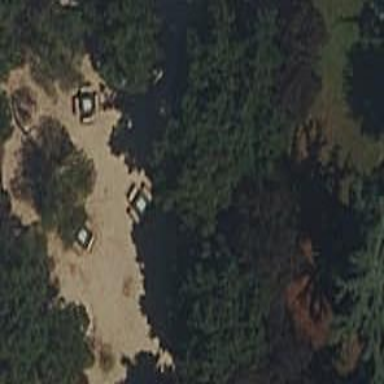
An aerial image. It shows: Picnic table located in leisure land area.